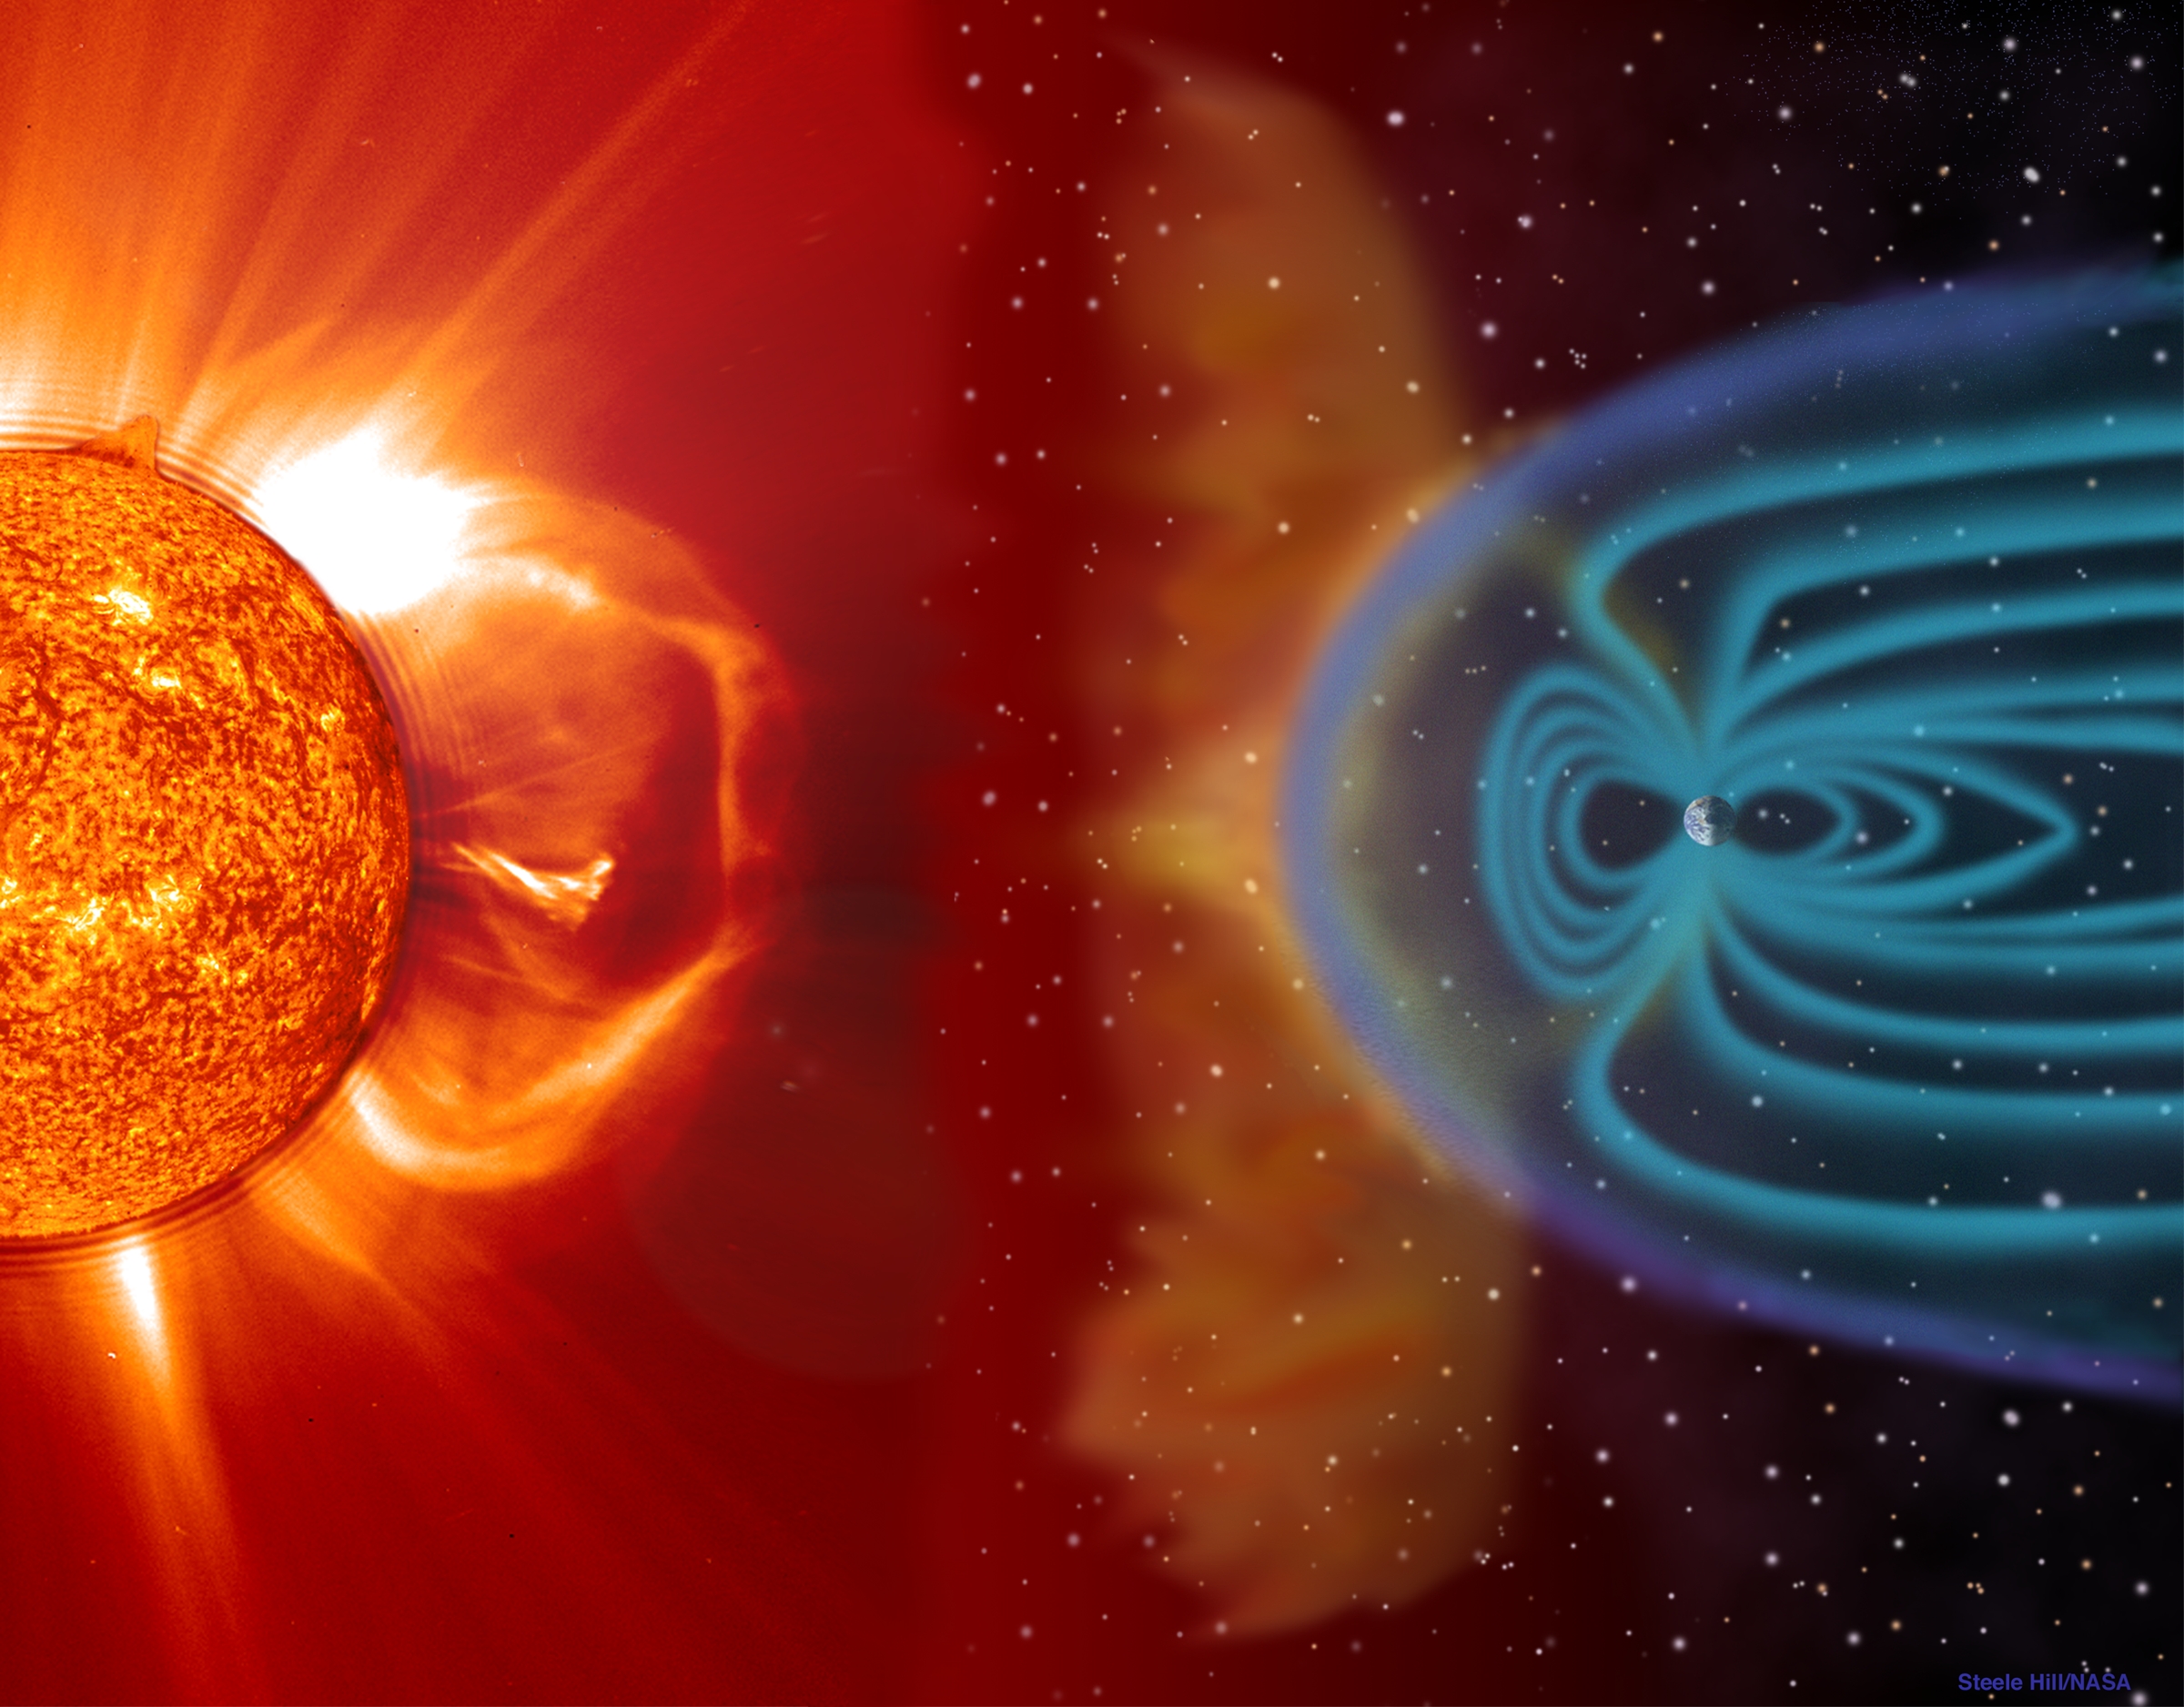
NASA Sun Earth NASA Sun Earth, sun, nasa, springequinox, sunearthday, nasasunearthday